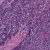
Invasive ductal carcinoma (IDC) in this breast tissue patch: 1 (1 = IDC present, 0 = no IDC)